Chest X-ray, AP view. Patient: 73 years old, sex M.
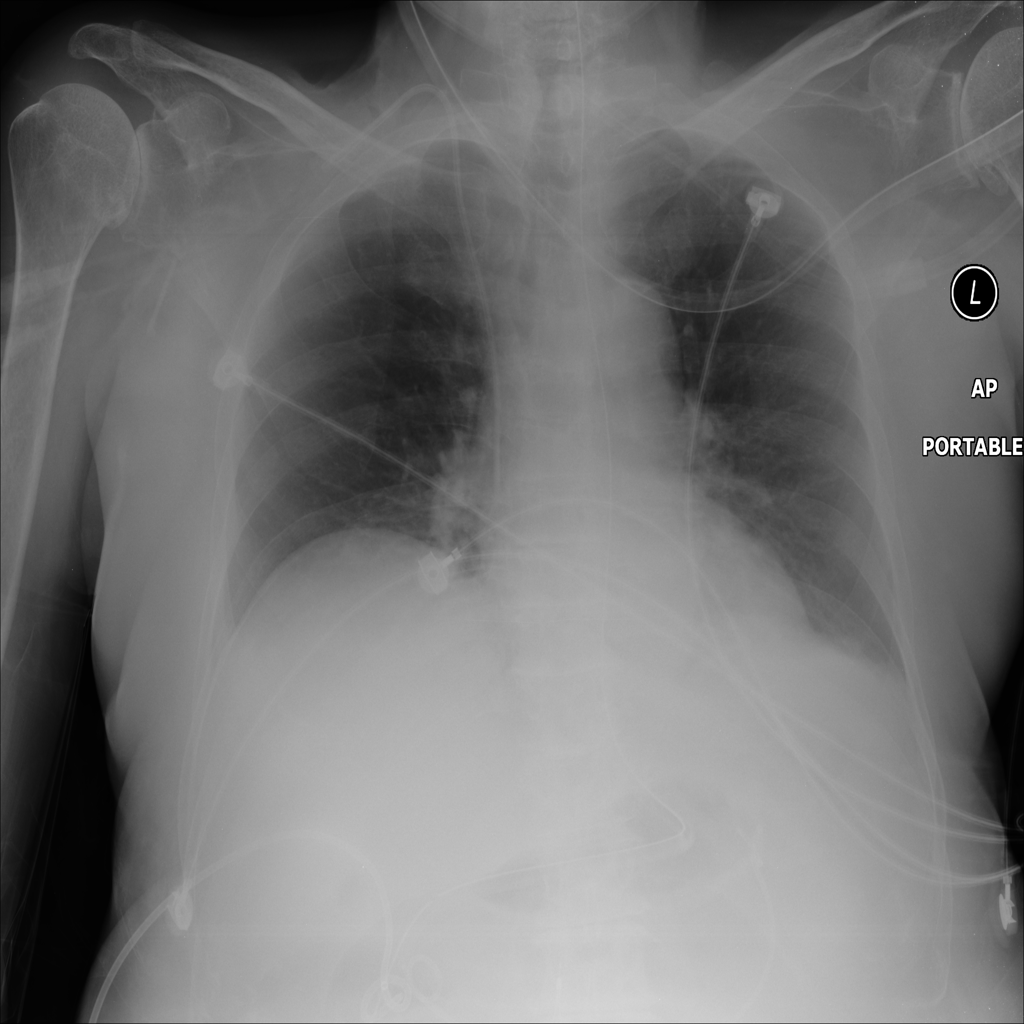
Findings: Effusion